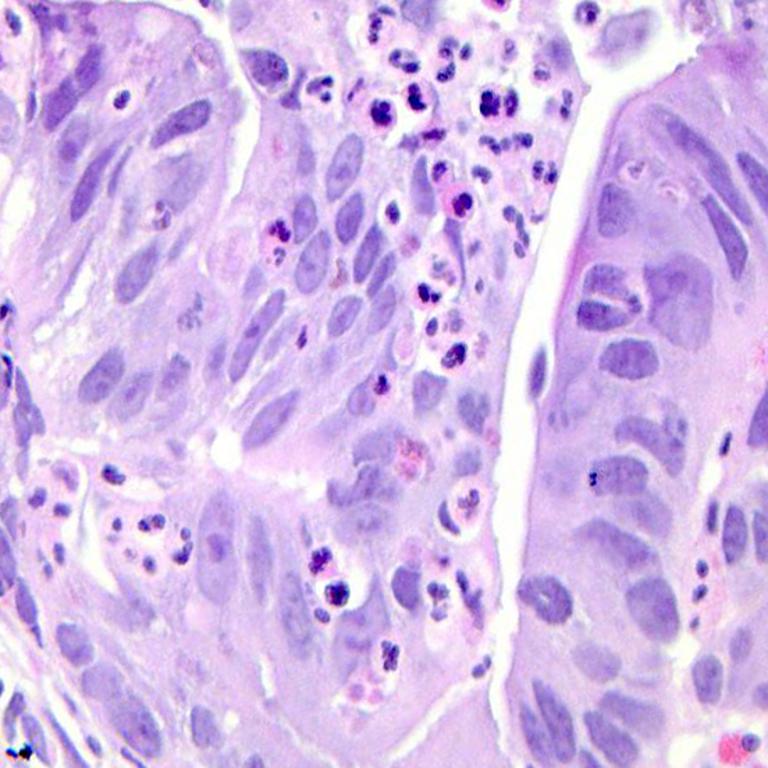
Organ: colon
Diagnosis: adenocarcinomas